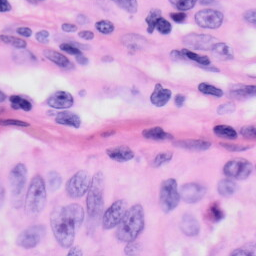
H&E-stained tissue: Skin